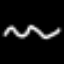
Label: squiggle